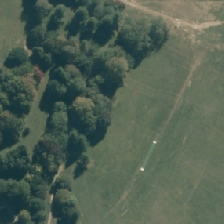
Land cover: urban_parkland